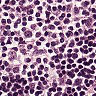
Metastatic tissue present: no